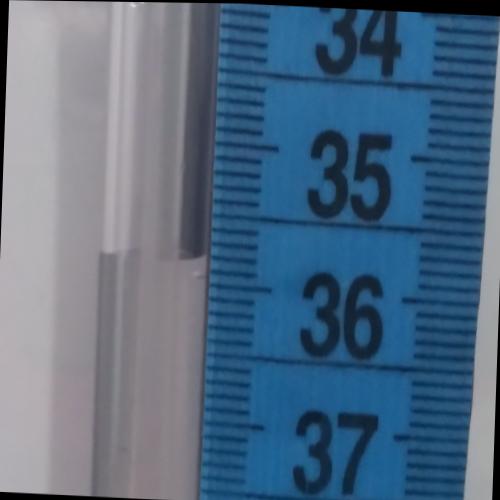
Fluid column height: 35.8 cm